Question: I'm a Django/Python newbie (although I've done a lot elsewhere).
For various reasons (e.g trying to fool around with Heroku) I decided to uninstall my Python 2.x and 3.x on my Mac (running Mavericks) and replace with a HomeBrew installation.
I know very little about all this, but followed the HomeBrew directions.
When I want to choose a Python interpreter in PyCharm I'm confronted with a bewildering number (3.3, 3.3m, 3.3-32, etc --

-- have I done something wrong in the installation? Which interpreter should I choose?
Thanks for any help!
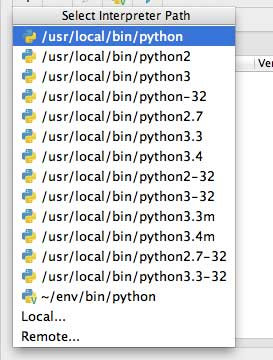
Answer: Unless you are tied to a specific version (e.g. 3.4), choose '/usr/local/bin/python2' or '/usr/local/bin/python3' depending on which major version you need.
'python2' and 'python3' are symlinks to the most recent (or preferred) 2.x/3.x version installed; 'python' is a symlink to the default interpreter, which usually is 'python2', but could be 'python3', depending on the system.
The 'python2'/'python3' distinction is necessary because Python 3 introduces major changes in syntax and semantics, making a Python 2 script potentially fail.